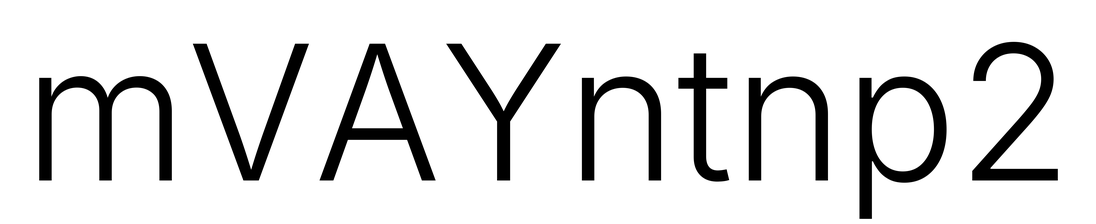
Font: Inter_Light